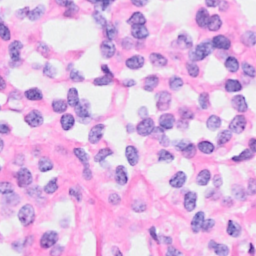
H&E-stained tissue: Breast